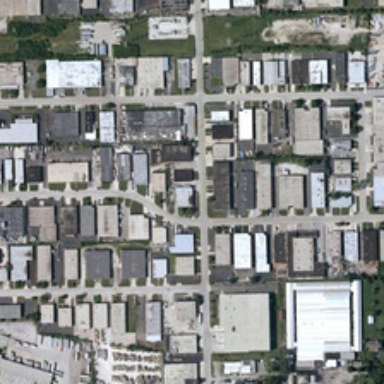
Many buildings are in an industrial area .